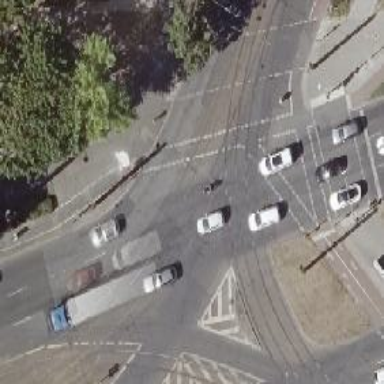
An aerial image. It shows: Tram level crossing on railway.